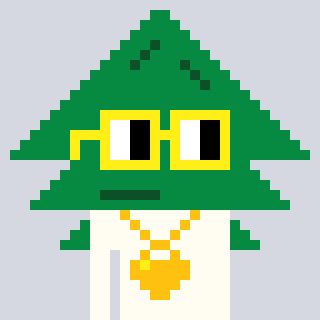
a pixel art character with square yellow glasses, a fir-shaped head and a grayscale-colored body on a cool background